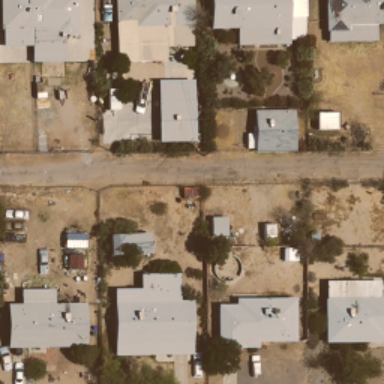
It is a medium residential area .